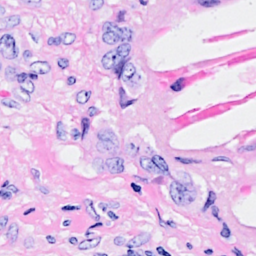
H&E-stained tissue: Breast